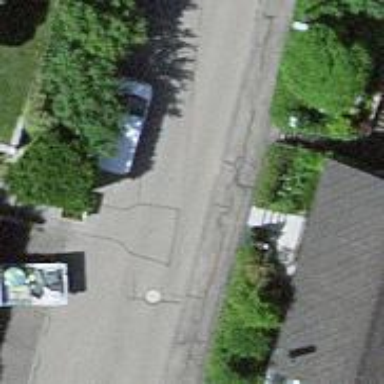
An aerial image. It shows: Road with steps.